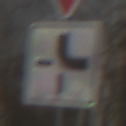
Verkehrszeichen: VerlaufVorfahrtsstrasse4
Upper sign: VorfahrtGewaehren
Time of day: MorningAfternoon
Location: Outdoor (Nature)
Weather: Clear
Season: Winter
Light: Natural